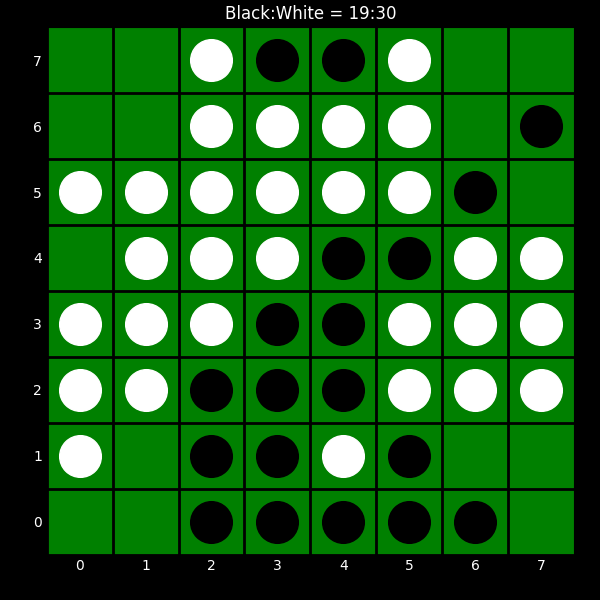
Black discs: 19
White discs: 30